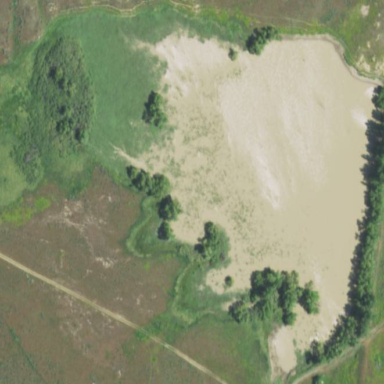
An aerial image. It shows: Reservoir.